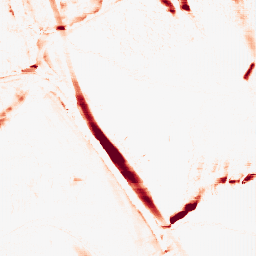
Category: morphological
Decomposition family: morphological_ellipse
Decomposition parameters: operation: opening
width: 5
height: 20
Upsampling method: fft_zeropad
Upsampling parameters: scale: 2
Upsampling scale: 2